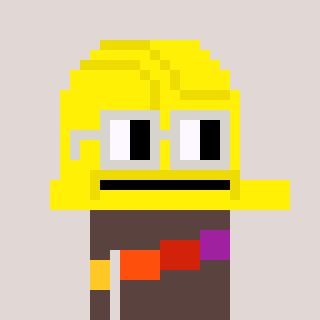
a pixel art character with square light gray glasses, a construction helmet-shaped head and a darkbrown-colored body on a warm background